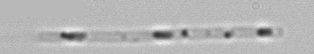
Label: Leptocylindrus